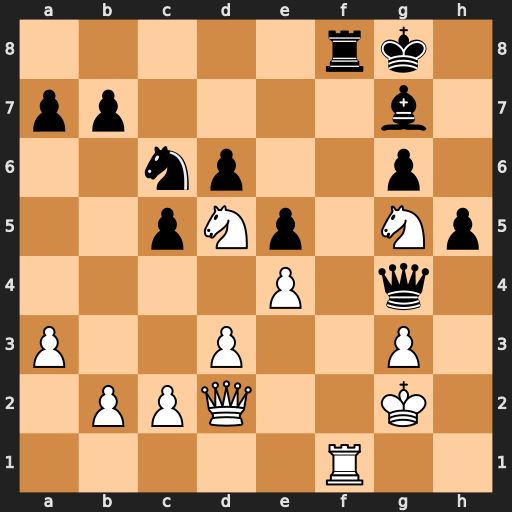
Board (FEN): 5rk1/pp4b1/2np2p1/2pNp1Np/4P1q1/P2P2P1/1PPQ2K1/5R2
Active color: w
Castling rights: -
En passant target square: -
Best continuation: Rxf8+ Bxf8 Nf6+